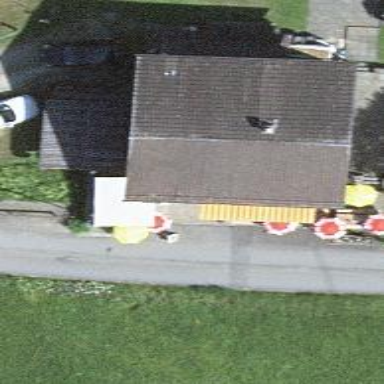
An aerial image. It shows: Restaurant in building.